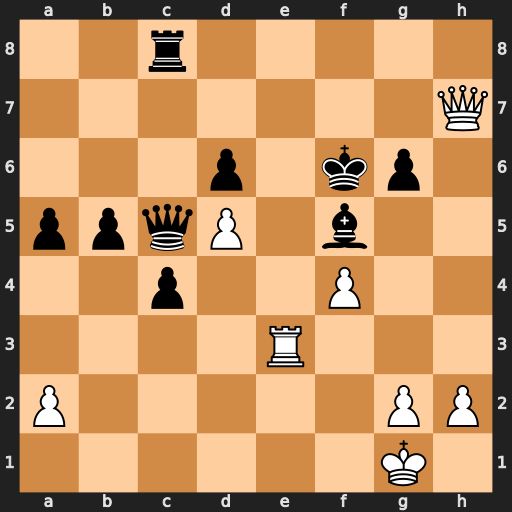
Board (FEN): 2r5/7Q/3p1kp1/ppqP1b2/2p2P2/4R3/P5PP/6K1
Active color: w
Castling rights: -
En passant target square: -
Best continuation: Qe7#